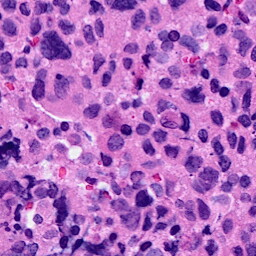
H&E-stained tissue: Breast